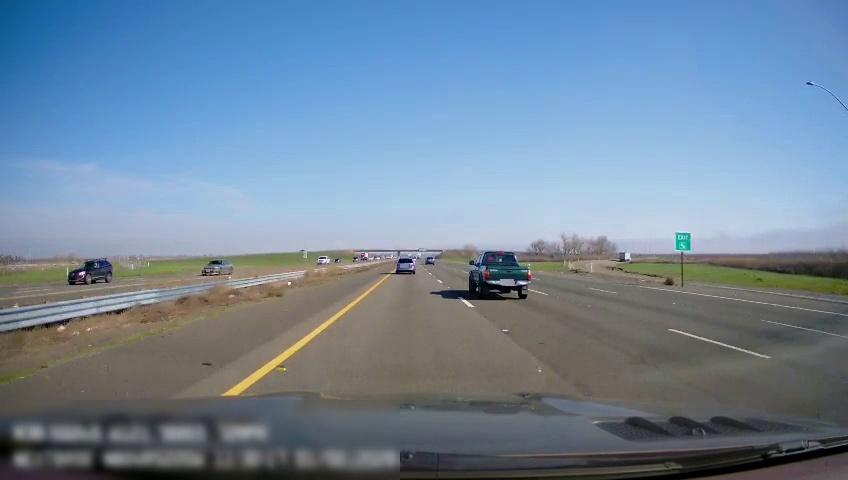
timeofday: Day
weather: Sunny
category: Drivable Space
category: Drivable Space
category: Vehicles | SUV
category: Vehicles | SUV
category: Vehicles | Truck
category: Vehicles | SUV
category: Vehicles | Truck
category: Vehicles | SUV
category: Vehicles | Truck
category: Lanes | Current Lane
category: Lanes | Current Lane
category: Lanes | Alternate Lane
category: Lanes | Alternate Lane
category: Lanes | Alternate Lane
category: Lanes | Alternate Lane
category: Lanes | Opposite Lane
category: Lanes | Opposite Lane
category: Traffic | Signs